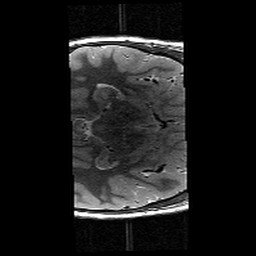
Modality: T2w
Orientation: axial
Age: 12
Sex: male
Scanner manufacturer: siemens
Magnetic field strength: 3 T
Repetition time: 9.23 s
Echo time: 0.067 s